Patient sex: M
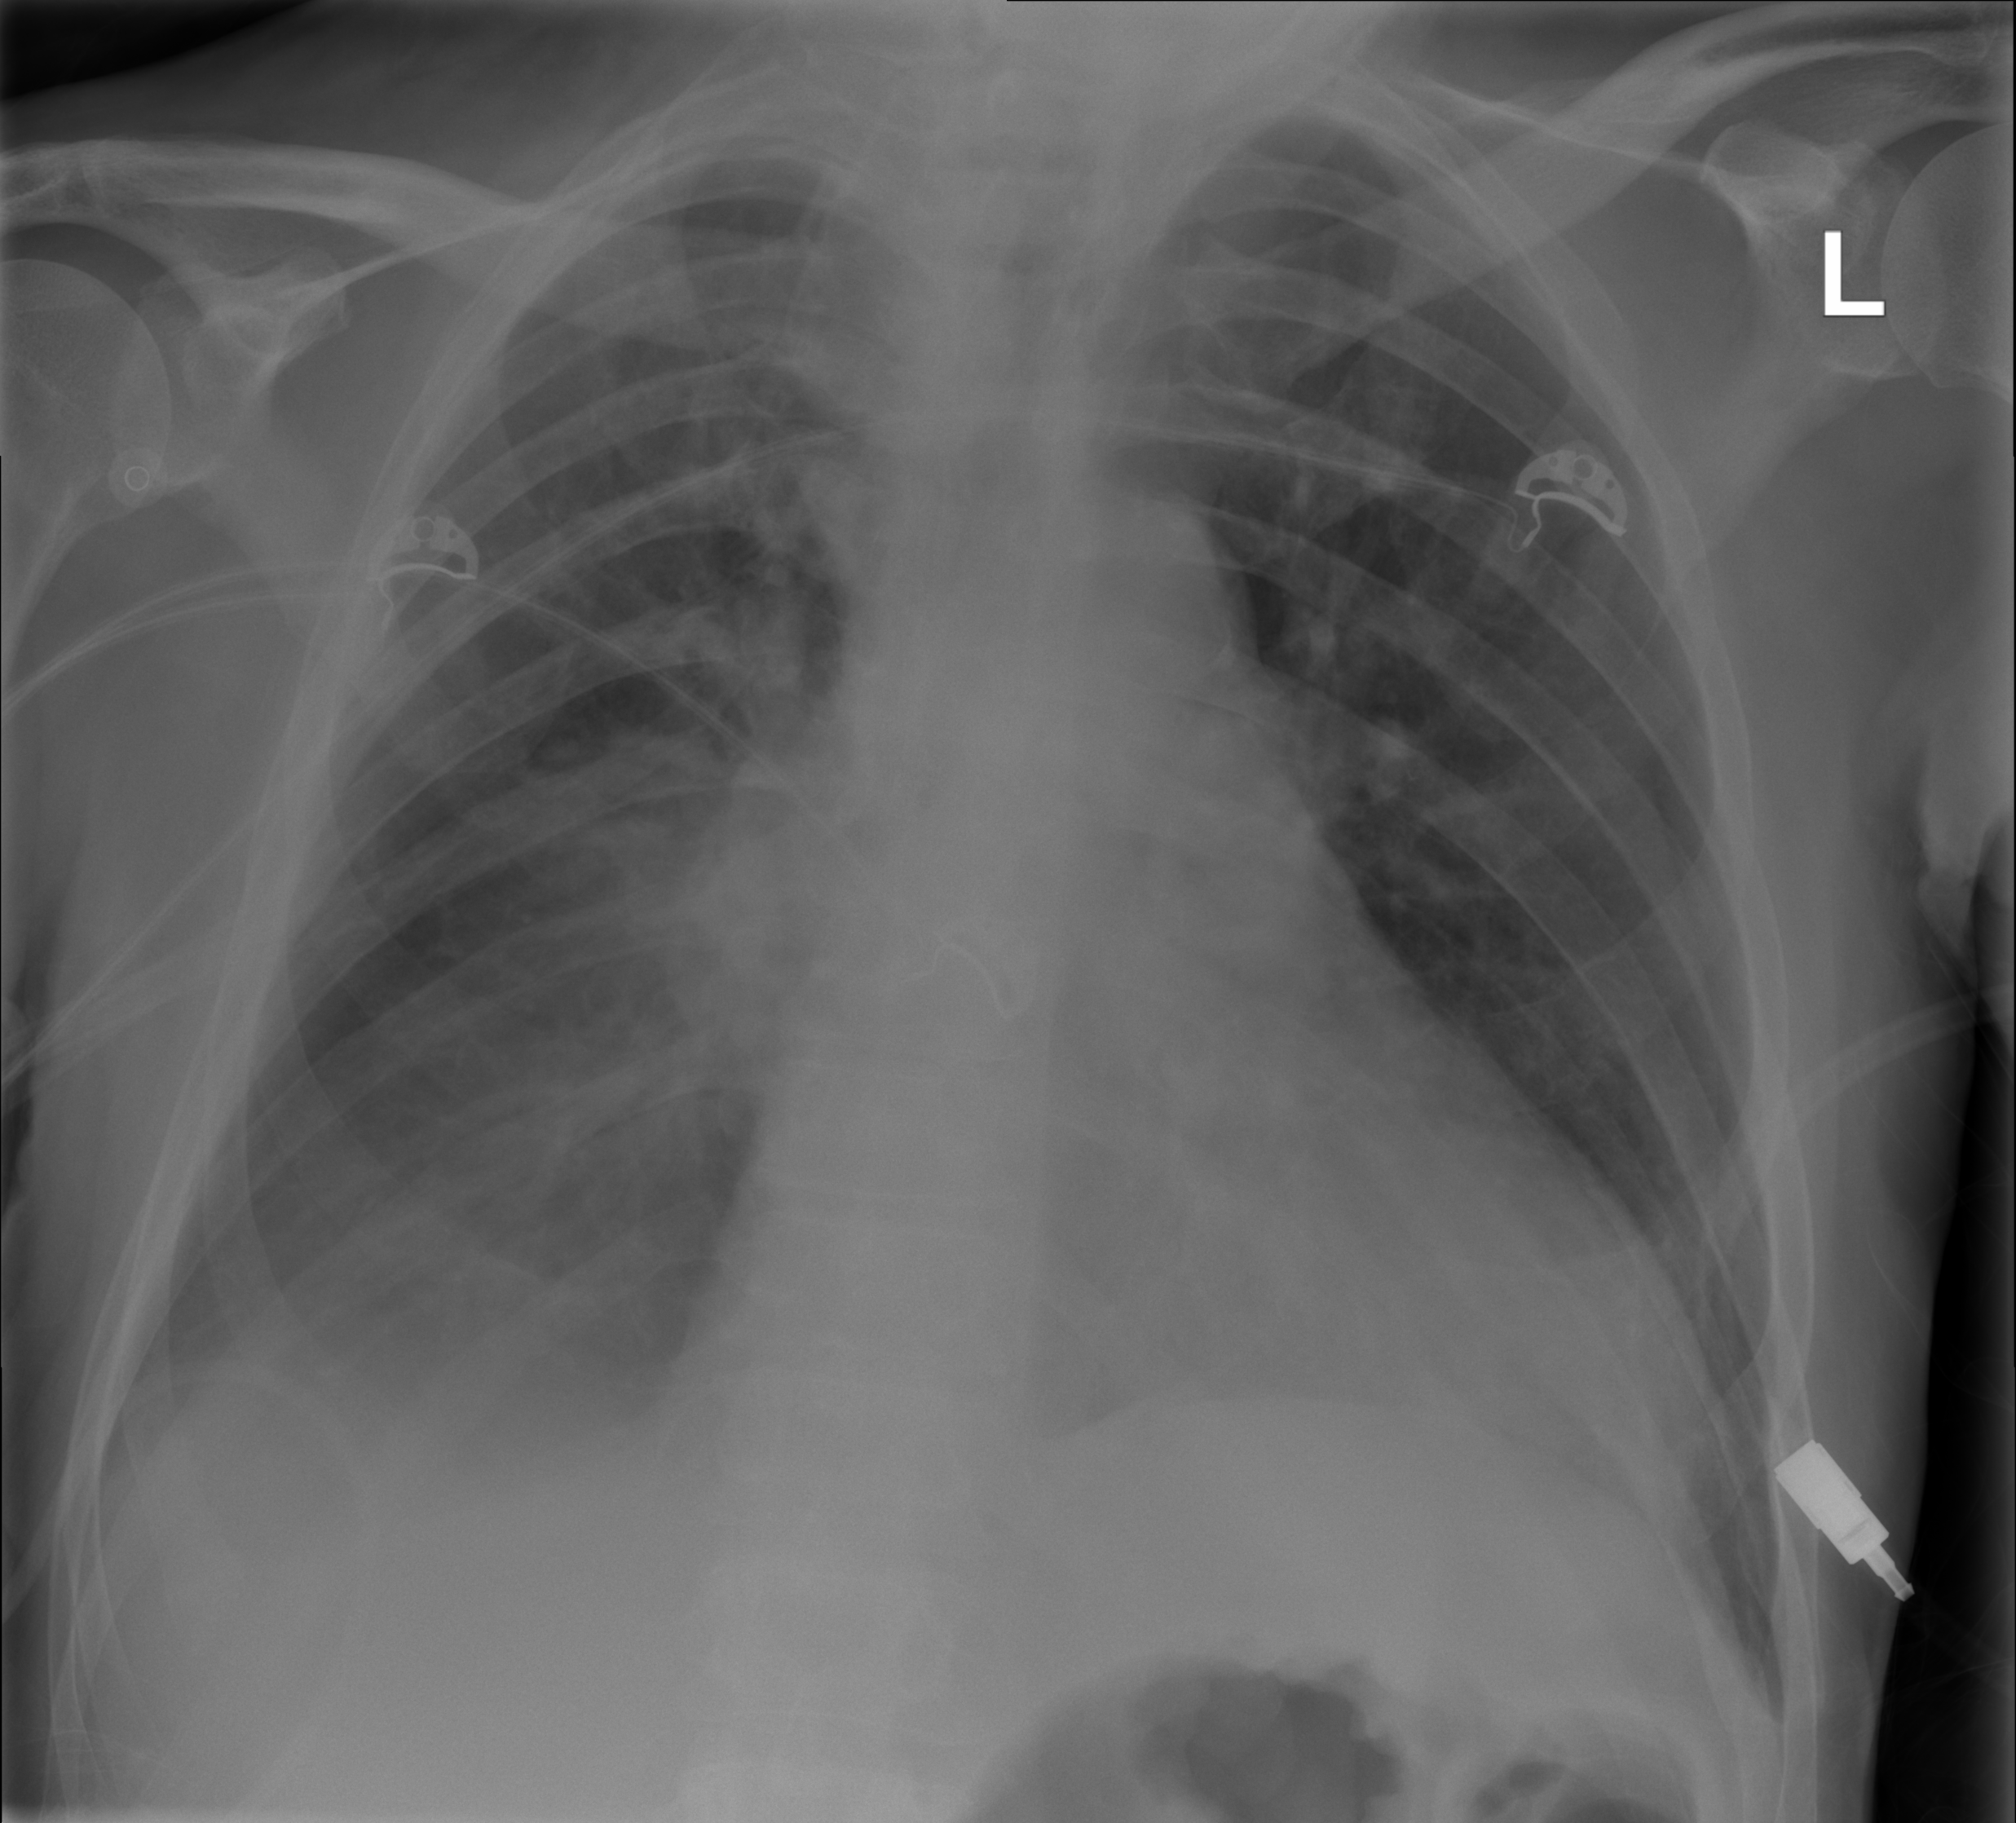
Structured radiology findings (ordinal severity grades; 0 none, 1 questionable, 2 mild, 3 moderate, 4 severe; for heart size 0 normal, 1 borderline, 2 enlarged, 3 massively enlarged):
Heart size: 2
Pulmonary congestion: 0
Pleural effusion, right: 3
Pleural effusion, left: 0
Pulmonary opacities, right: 1
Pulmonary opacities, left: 0
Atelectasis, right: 2
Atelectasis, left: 0